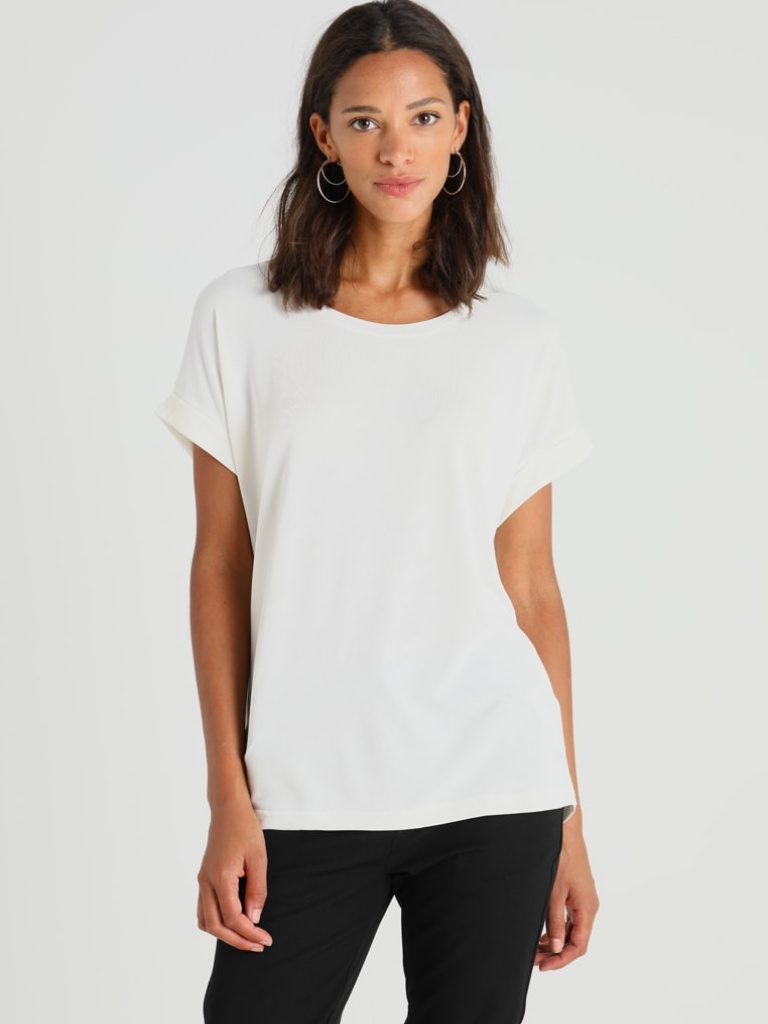
cotton relaxed short sleeve hip length Untucked crew t-shirt